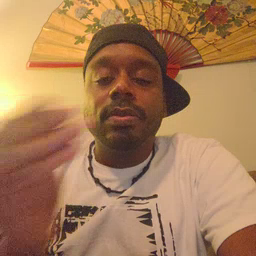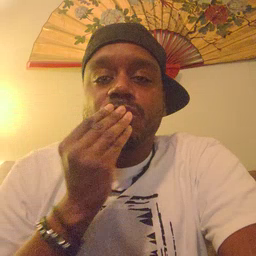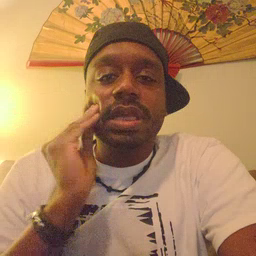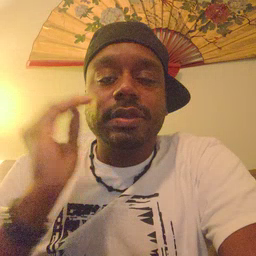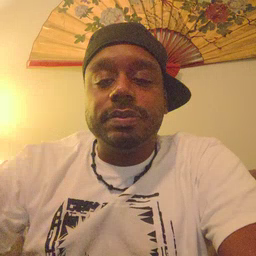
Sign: kiss